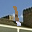
Label: 1